【题型】解答题　【知识点】平面几何　【难度】medium
如图，在 \( \triangle ABC \) 中，\( AB = AC = 5 \)，\( BC = 6 \)，\( D \)、\( E \) 分别是边 \( AB \)、\( AC \) 上的两个动点（\( D \) 不与 \( A \)、\( B \) 重合），且保持 \( DE \parallel BC \)，以 \( DE \) 为边，在点 \( A \) 的异侧作正方形 \( DEFG \).

(1) 试求 \( \triangle ABC \) 的面积;

(2) 当边 \( FG \) 与 \( BC \) 重合时，求正方形 \( DEFG \) 的边长;

(3) 设 \( AD = x \)，\( \triangle ABC \) 与正方形 \( DEFG \) 重叠部分的面积为 \( y \)，试求 \( y \) 关于 \( x \) 的函数关系式，并写出定义域;

(4) 当 \( \triangle BDG \) 是等腰三角形时，请直接写出 \( AD \) 的长.

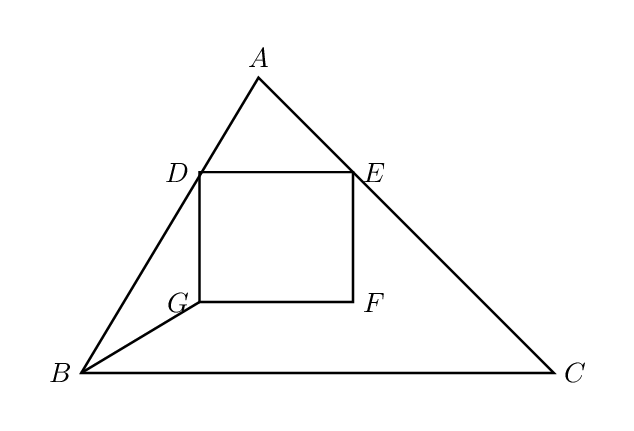
【解答】
【分析】(1) 作底边上的高，利用勾股定理求出高就可以求出面积.

(2) 根据 \( DE \parallel BC \)，得到 \( \triangle ADE \backsim \triangle ABC \)，再根据相似三角形对应高的比等于相似比即可求出边 \( DE \) 的长度.

(3) 可以分为正方形在三角形内部和不全在内部两种情况求解，全在内部时，利用三角形相似得 \(\frac{x}{5} = \frac{DE}{6}\)，求出 \( DE \)，再求重叠部分正方形的面积，不全在内部时先求出长 \( DE \)，再利用 \( DG \parallel AH \)，求出宽.

(4) 当 \( \triangle BDG \) 是等腰三角形时，分 \( BD = DG \)，\( BD = BG \)，\( DG = BG \) 三种情况写出 \( AD \) 的长.

【解答】解：(1) 过 \( A \) 作 \( AH \perp BC \) 于 \( H \).

\(
\because AB = AC = 5,\ BC = 6,
\)

\(
\therefore BH = \frac{1}{2}BC = 3,
\)

\(
\therefore AH = \sqrt{AB^2 - BH^2} = \sqrt{5^2 - 3^2} = 4,
\)

\(
\therefore S_{\triangle ABC} = \frac{1}{2}BC \cdot AH = \frac{1}{2} \times 6 \times 4 = 12.
\)

(2) 令此时正方形的边长为 \( a \).

\(
\because DE \parallel BC,
\)

\(
\therefore \frac{a}{6} = \frac{4 - a}{4},
\)

\(
\therefore a = \frac{12}{5}.
\)

(3) 当 \( DE = \frac{12}{5} \) 时，由 \( \triangle ADE \backsim \triangle ABC \) 得 \(\frac{AD}{AB} = \frac{DE}{BC}\)，解得 \( AD = 2 \).

当 \( 0 < x \leqslant 2 \) 时，正方形全部在三角形内部，由 \(\frac{AD}{AB} = \frac{DE}{BC}\) 得：\(\frac{x}{5} = \frac{DE}{6}\)，\( DE = \frac{6}{5}x \).

\(
\therefore y = \left(\frac{6}{5}x\right)^2 = \frac{36}{25}x^2.
\)

当 \( 2 < x < 5 \) 时，\( y = \frac{6}{5}x \times \frac{4}{5}(5 - x) = \frac{24}{5}x - \frac{24}{25}x^2.
\)

(4) 当 \( \triangle BDG \) 是等腰三角形时，设 \( AD = x \).

当 \( BD = DG \) 时，此时正方形不全部在三角形内部，

\(
\because BD = 5 - x,
\)

由 (3) 可知 \( DG = DE = \frac{6}{5}x \).

由此即可求出 \( AD = \frac{25}{11} \);

当 \( DB = BG \) 时，求出 \( AD = \frac{20}{7} \);

当 \( DG = BG \) 时，求出 \( AD = \frac{125}{73} \);

故 \( AD = \frac{125}{73} \) 或 \( \frac{25}{11} \) 或 \( \frac{20}{7} \).

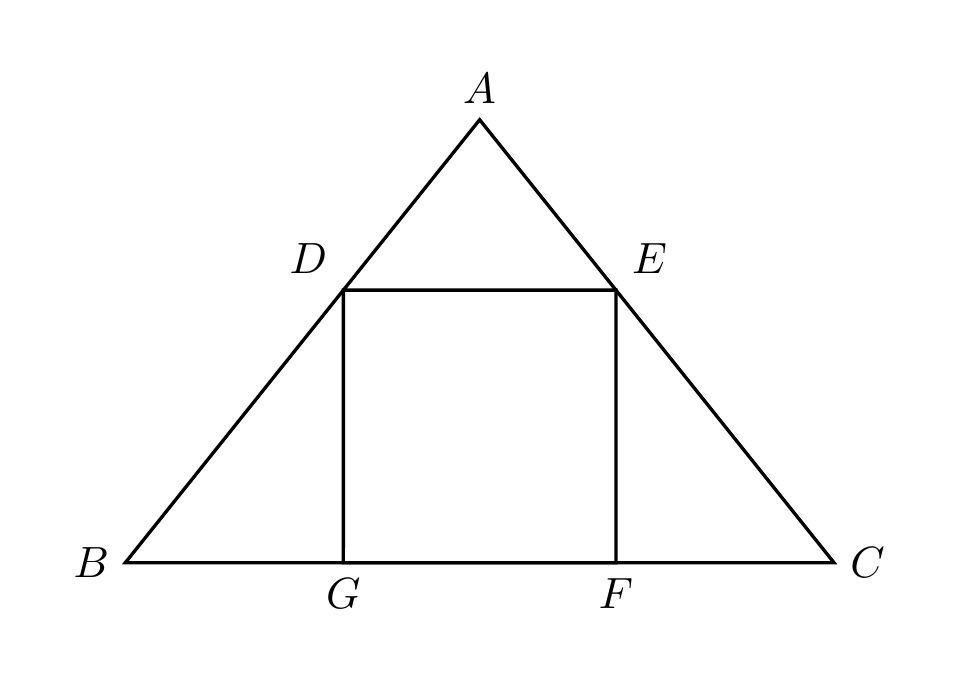
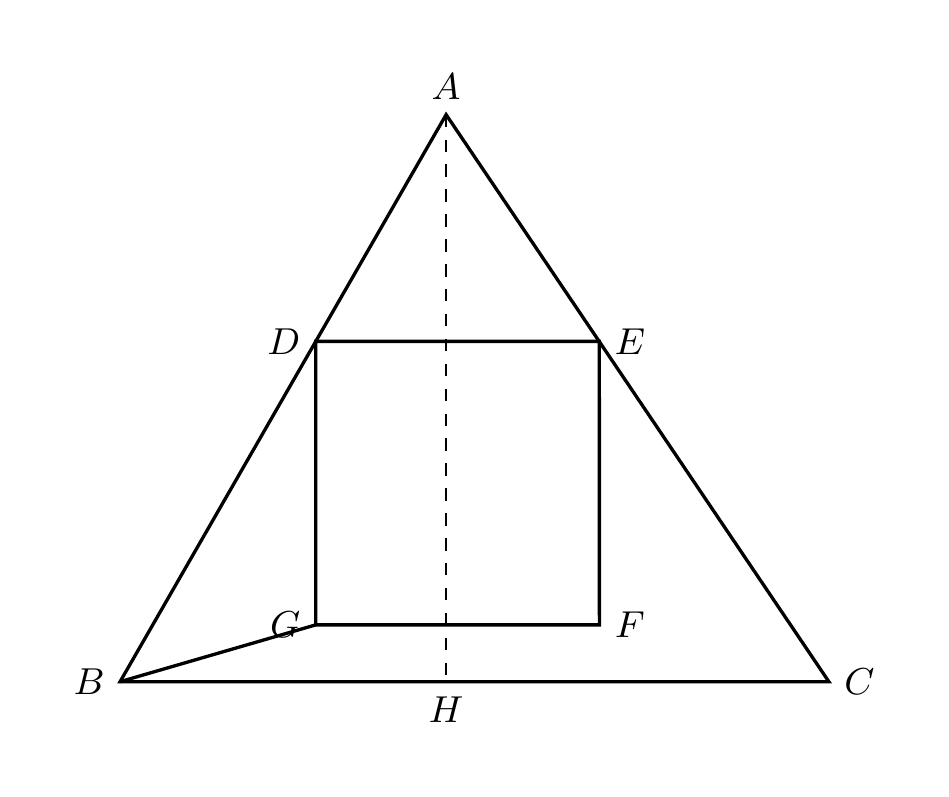